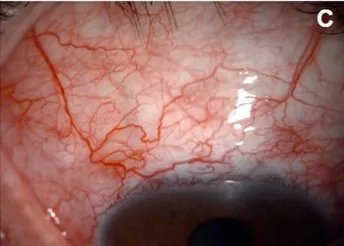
Clinical presentations of a patient (patient 23 in Supplemental Table 1) with scleral reservoir reduction. (C) Slit-lamp examination at 2 months after CLASS showed no obvious bleb with conjunctival congestion around the filtering area and the IOP raised to 25.7 mm Hg.
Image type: ophthalmic_imaging (slit_lamp_photograph)